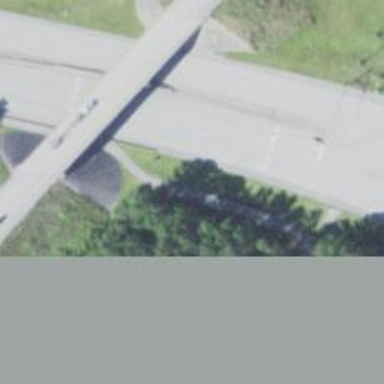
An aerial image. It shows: Bridge over cycleway.